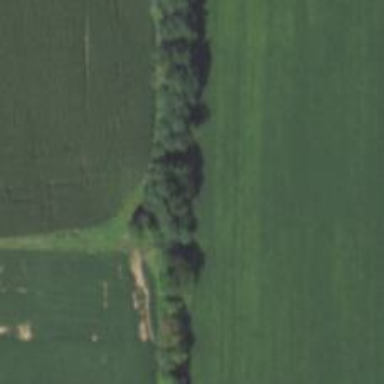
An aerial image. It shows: Row of trees in natural setting.